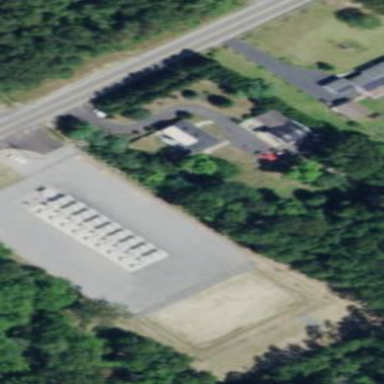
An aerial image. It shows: Minor distribution substation.